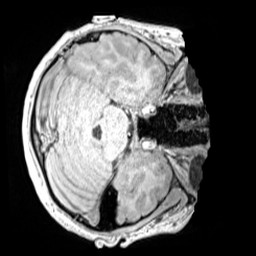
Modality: MP2RAGE
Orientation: axial
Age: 13
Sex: male
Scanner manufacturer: siemens
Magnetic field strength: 3 T
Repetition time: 4 s
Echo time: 0.00299 s